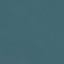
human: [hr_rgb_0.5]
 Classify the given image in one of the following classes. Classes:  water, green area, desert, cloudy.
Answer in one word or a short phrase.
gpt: water